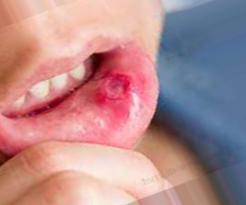
Condition: Mouth Ulcer